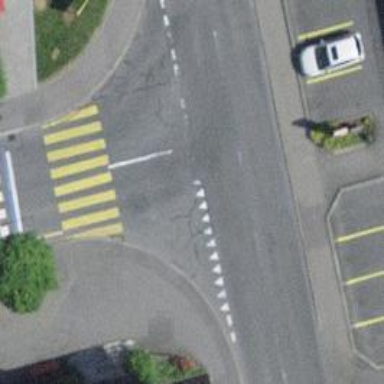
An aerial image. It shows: Road with "give way" sign.